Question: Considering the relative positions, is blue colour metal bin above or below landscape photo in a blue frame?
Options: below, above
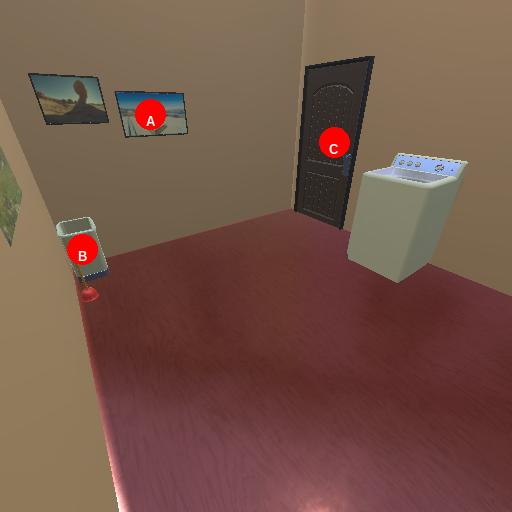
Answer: below